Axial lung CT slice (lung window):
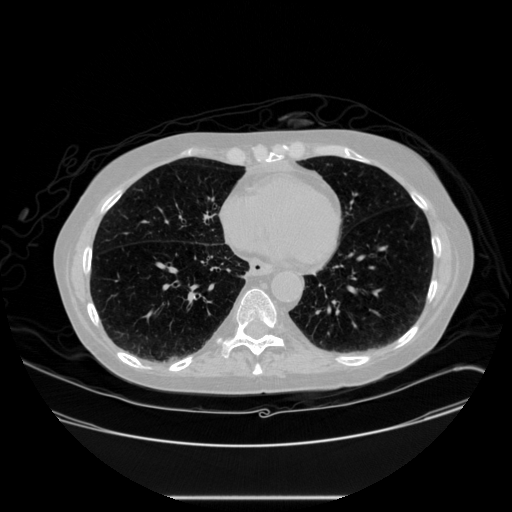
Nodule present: no